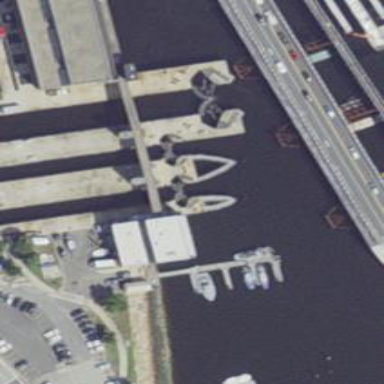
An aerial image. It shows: Lock gate along waterway.